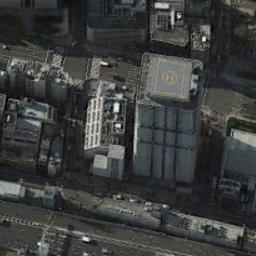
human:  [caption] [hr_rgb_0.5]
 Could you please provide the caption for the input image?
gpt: There is only one tall building in the picture .

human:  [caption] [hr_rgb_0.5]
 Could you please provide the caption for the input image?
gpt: A commercial area with lots of buildings of different heights is surrounded by some roads .

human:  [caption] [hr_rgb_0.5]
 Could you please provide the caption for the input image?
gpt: The commercial area is next to many roads .

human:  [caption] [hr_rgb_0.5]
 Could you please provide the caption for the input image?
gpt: In a business district there are many buildings of different heights and heights and several roads with many cars and some trees .

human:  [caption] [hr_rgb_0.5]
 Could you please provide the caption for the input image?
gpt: There are some buildings by the roadside on a commercial area .